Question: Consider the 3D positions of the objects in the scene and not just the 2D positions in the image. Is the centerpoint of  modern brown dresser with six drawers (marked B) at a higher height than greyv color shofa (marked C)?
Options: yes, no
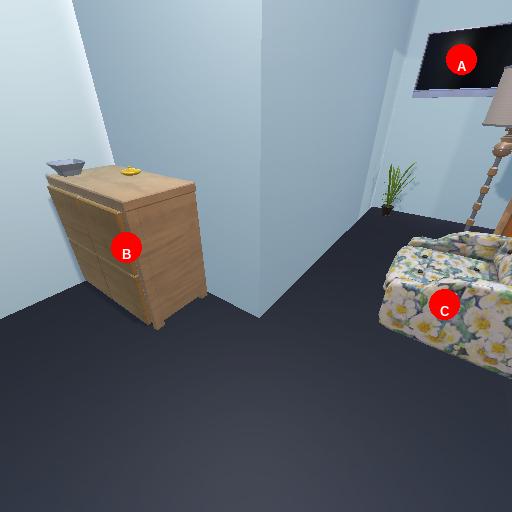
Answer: yes